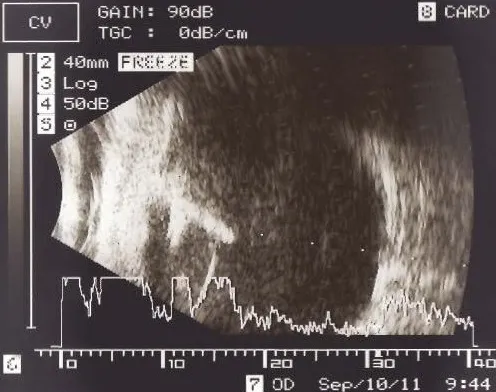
Ultrasonography showed an IOFB in the right eye.
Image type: radiology (ultrasound)